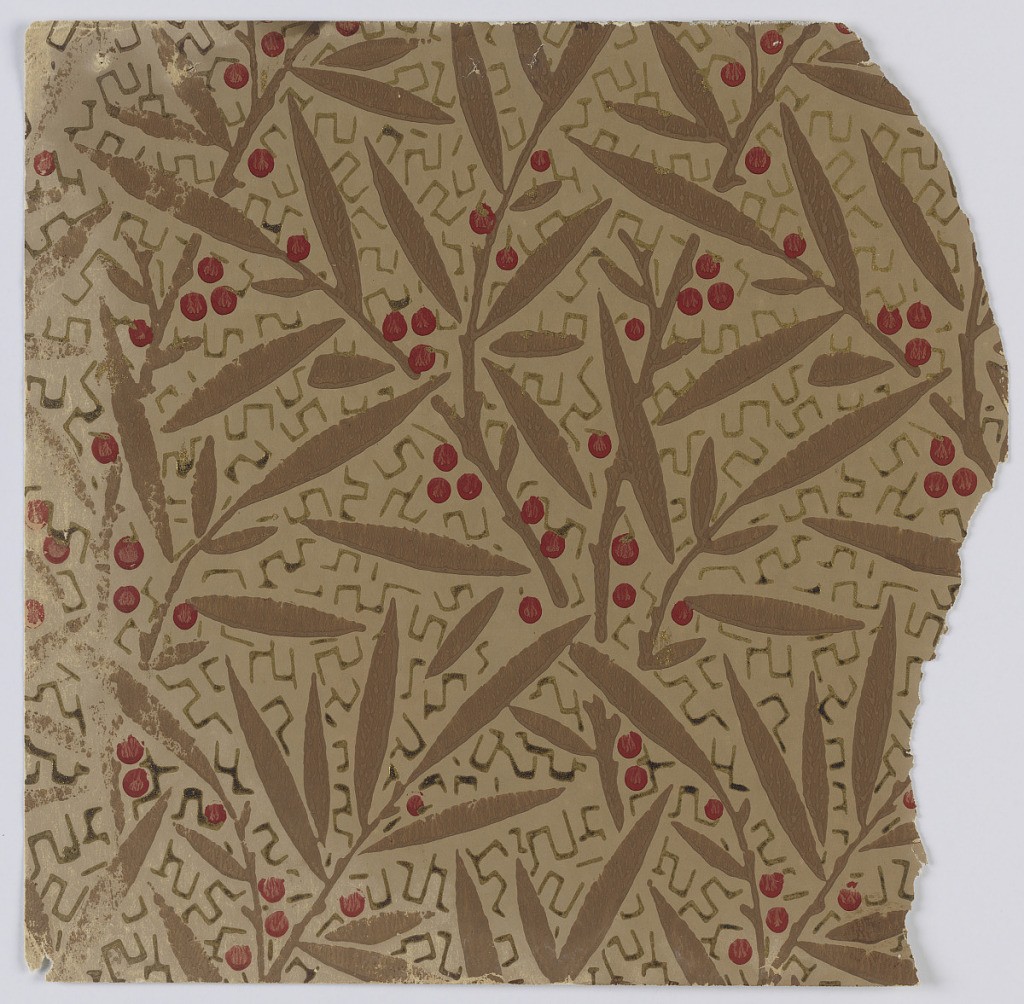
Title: Sidewall sample
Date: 1880–90
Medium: Machine-printed on paper
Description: Fragmentary wallpapers from sample book, including aesthetic-style and Anglo-Japanesque designs.

72 pages of samples.